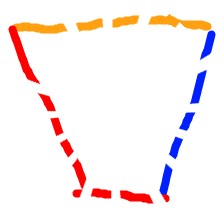
Shape: trapezoid